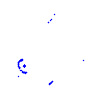
Particle: kaon